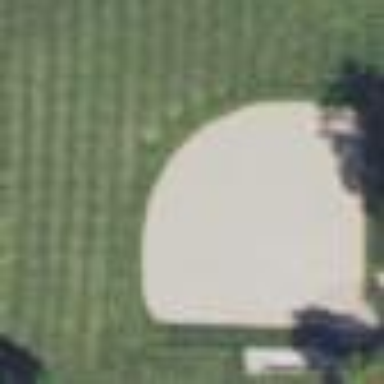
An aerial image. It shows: Compacted baseball pitch.